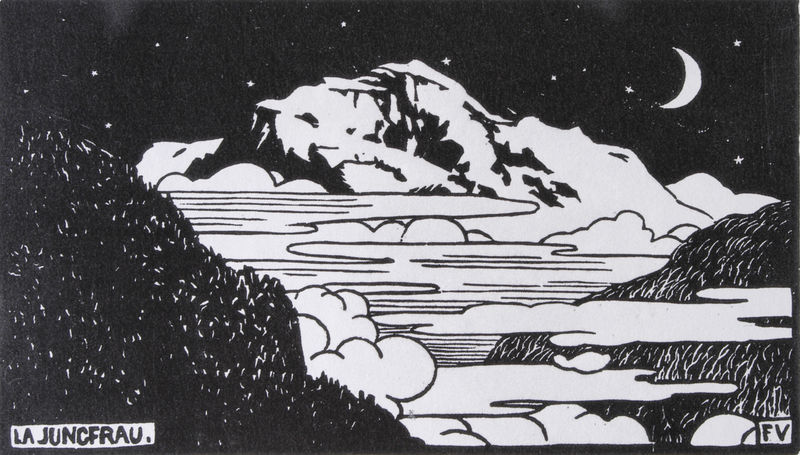
Titel: Die Jungfrau
Künstler: Félix Vallotton
Standort: Zürich.
Institution: ETH Graphische Sammlung
Schlagwörter: berg, dunkel, felsen, himmel, schatten, wasser, weiß, wolken, landschaft, see, ufer, abend, hell, holz, nacht, schwarz, zeichnung, gras, schnee, wiese, wolke, flächig, signatur, einsamkeit, hügel, natur, gebüsch, sonne, sträucher, dunkelheit, kontrast, tal, wald, helldunkel, nachthimmel, holzschnitt, klar, vallotton, valloton, düster, ansicht, berge, fels, gebirge, gipfel, modern, dunst, grafik, graphik, nebel, sonnenuntergang, felix vallotton, monochrom, linien, winter, jugendstil, finster, japanisch, hoch, leuchten, panorama, tusche, mond, stern, munch, abendhimmel, abhänge, berggipfel, bergkamm, bond, druck, druckgraphik, felix valloton, felsig, firmamaent, gestirne, halbmond, jungfrau, la jungfrau, linolschnitt, lithographie, mondschein, mondsichel, nachts, schnitt, schwarz   weiß, schweiz, sichel, simplicissimus, sternbild, sterne, sternenhimmel, täler, vallottton, viele, wolkig, titel, vereinfacht, initialien, mönch, hell-dunkel-kontrast, wolkne, friedlich, ebirge, idyle, 20. jahrhundert, fv, befreiend, la, manga, eiger, anime, jungrfau, die jungfrau